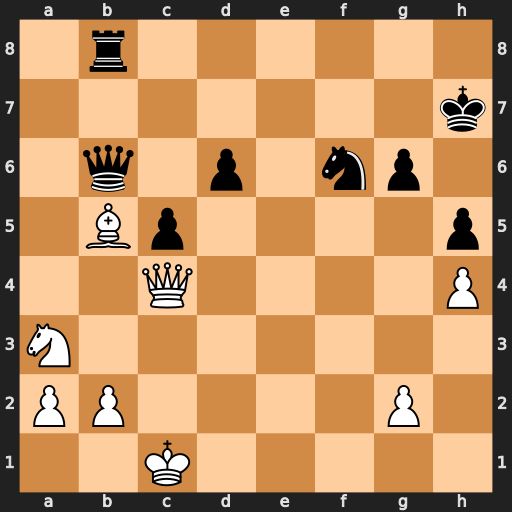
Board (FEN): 1r6/7k/1q1p1np1/1Bp4p/2Q4P/N7/PP4P1/2K5
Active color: w
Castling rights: -
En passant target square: -
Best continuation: Qf7+ Kh6 Qxf6